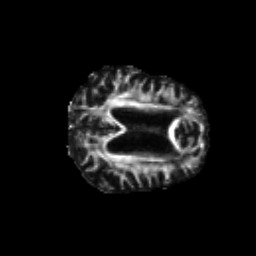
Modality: FA
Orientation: axial
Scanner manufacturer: siemens
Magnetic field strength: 3 T
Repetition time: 6.8 s
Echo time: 0.093 s